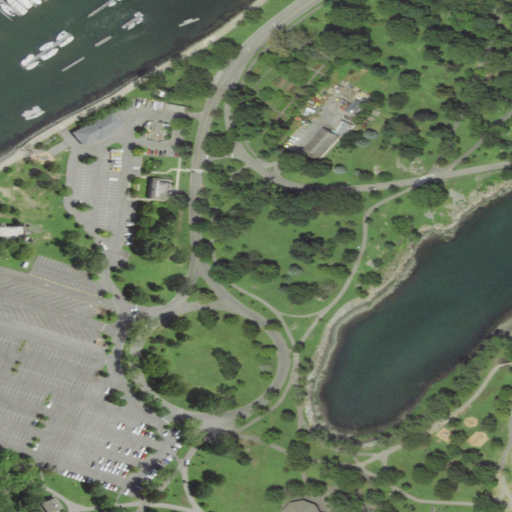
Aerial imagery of island in New York named Glen Island containing open development, low intensity development, medium intensity development, high intensity development, and deciduous forest